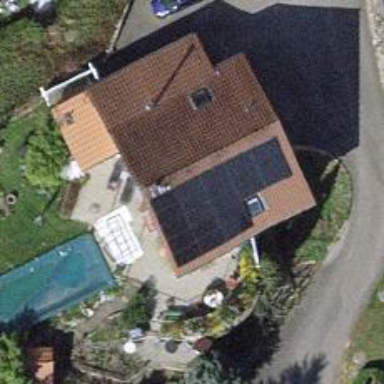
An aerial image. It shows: Solar power generator using photovoltaic method with solar photovoltaic panel types.